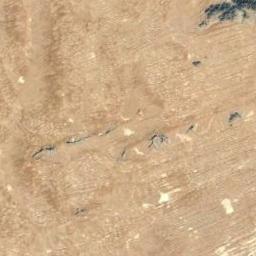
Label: desert